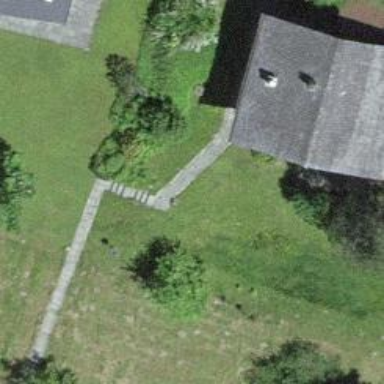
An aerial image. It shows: Road with steps.